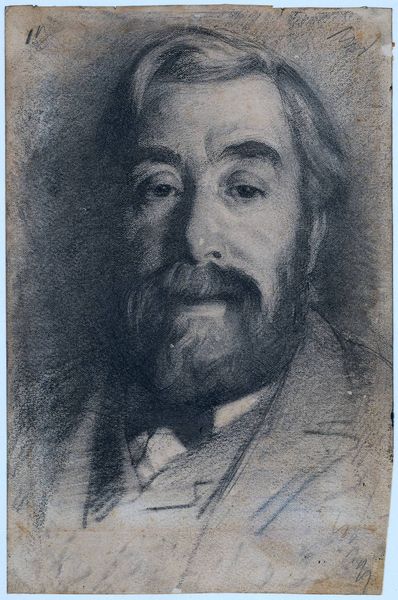
Titel: Porträt des Anton Mauve
Künstler: Willem Witsen
Standort: Amsterdam
Institution: Rijksmuseum
Schlagwörter: blau, dunkel, kopf, mann, schatten, weiß, braun, frisur, grau, haar, hell, hintergrund, kreide, licht, mund, nase, ohr, pastell, schwarz, skizze, stirn, zeichnung, blick, schleife, alt, anzug, bart, hemd, jacke, augen, falten, gesicht, kragen, mensch, vollbart, bild, bildnis, herr, portrait, porträt, signatur, auge, haare, mantel, blatt, augenbrauen, brustbild, frontal, lippe, lippen, locke, locken, scheitel, traurig, kohl, lächeln, wangen, welle, papier, schattierung, linien, weisshöhung, blue, white, black, collar, dark, face, gray, grey, hair, interior, nose, old, painting, schnurbart, woman, krawatte, seitenscheitel, brauen, maler, looking, augenbraue, fliege, kinnbart, revers, sakko, schnauzer, jacket, weste, abbild, offen, alter, kohle, schwarz weiss, schraffur, künstler, strich, selbstbildnis, schraffiert, bleistift, heiter, augenlider, bleistiftzeichnung, selbstportrait, untersicht, man, background, ear, head, eyes, male, suit, light, drawing, paper, griffel, black and white, bust, expression, frame, gaze, look, color, shadow, brow, chin, coat, elderly, mouth, realism, sitter, wrinkles, caricature, line, sketch, beard, bearded man, old man, smile, tie, happy, smiling, liebevoll, cheeks, neck, shoulder, vest, vorzeichnung, signature, board, ears, pastel, pencil, draw, eye, lines, hemdskragen, lips, part, shoulders, coal, chalk, shading, charcoal, shade, shadows, augenlid, eyebrows, portarit, lapel, grafitstift, tan, hatching, forehead, shirt, nasenrücken, cross hatching, bard, bow, realistic, eyebrow, fast, bowtie, mustache, moustache, sepia, looking down, self portrait, middle age, unfinished, whit, tired, bearded, gelee, sketchy, detailed, jrawatte, chiaroscuro, realismus, k, e, 19th century, d, sleepy, kohlezeichnung, brows, necktie, l, realistisch, nineteenth, conte, foreshortening, lapels, g, b, n, m, h, initial, f, quick, shadowy, grey scale, highlight, i, sketh, had, a, comb-over, j, characture, bluw, on paper, pensil, pencul, lids, flace, eyelash, waveyhair, c, side parting, portrit, cravate, eyelid, augen gesicht, buntstift, antug, full face, head on, eyelids, doubt, anatomie, papre, figurativ, grafisch